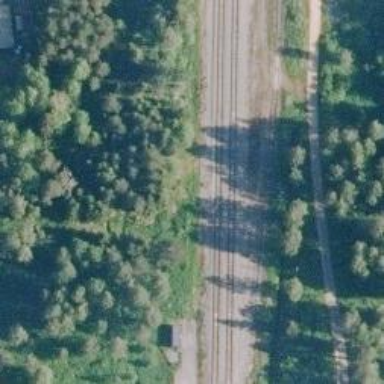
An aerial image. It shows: Railway track.